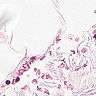
Metastatic tissue present: no